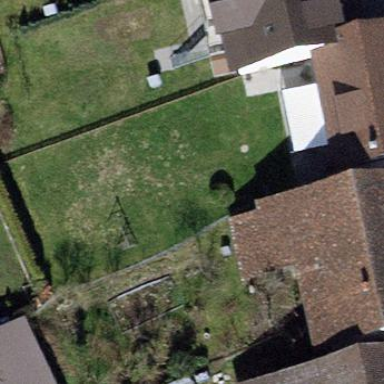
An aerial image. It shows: Simple and straightforward house.